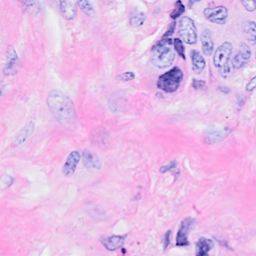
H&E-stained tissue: Breast